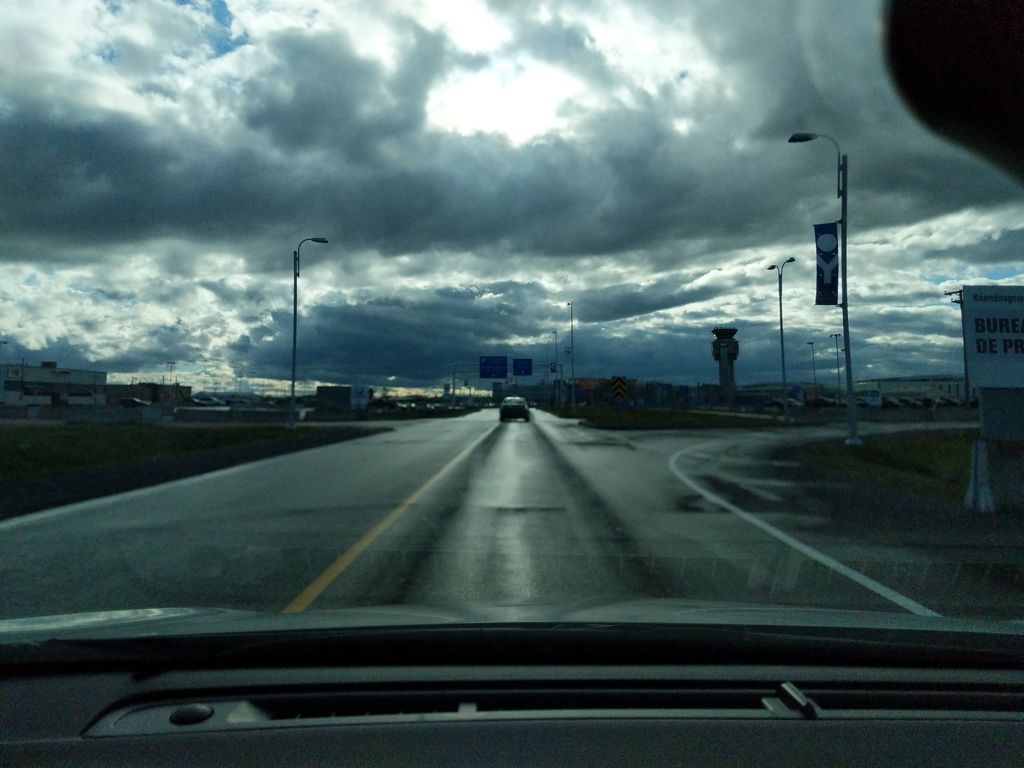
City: quebec_city